Question: The problem is that when I drag/drop a picture, it always gets put on the last letter.
Here's an image of what I am talking about:

Here is my code:
'''
function mattes_draw_letter(x, y, width, height, letter, position)
{
var canvas = document.createElement('canvas');
canvas.style.position = "absolute";
canvas.style.top = 0 + "px";
canvas.id = "canvas_opening_" + position;
canvas.style.zIndex = 5;
var ctx = canvas.getContext("2d");
ctx.lineWidth = 1;
ctx.fillStyle = '#bfbfbf';
ctx.strokeStyle = '#000000';
ctx.beginPath();
ctx.moveTo(x + letter[0] * width, y + letter[1] * height);
for (i = 0; i < letter.length; i+=2)
{
if (typeof letter[i+3] !== 'undefined')
{
ctx.lineTo(x + letter[i+2] * width, y + letter[i+3] * height);
}
}
ctx.fill();
ctx.stroke();
ctx.closePath();
$("#mattes").append(canvas);
canvas.addEventListener("drop", function(event) {drop(event, this);}, false);
canvas.addEventListener("dragover", function(event) {allowDrop(event);}, false);
canvas.addEventListener("click", function() {photos_add_selected_fid(this);}, false);
}
'''
Here is the code that has the for loop:
'''
function mattes_create_openings(openings)
{
var opening_array = new Array();
var x = 0;
var y = 0;
var opening_width = 0;
var opening_height = 0;
$(openings).each(function(i, el) {
x = $(el).find("x").text() * ppi;
y = $(el).find("y").text() * ppi;
opening_width = $(el).find("width").text() * ppi;
opening_height = $(el).find("height").text() * ppi;
var type = $(el).find("type").text();
var text = $(el).find("text").text();
var ellipse = (type == "ellipse") ? " border-radius: 50% " : "";
if ("letter" == type)
{
var letter = mattes_get_letter_array(text);
var letter_width = (opening_width - (text.length * 0.5 * ppi)) / text.length;
var space = 0.5 * ppi;
var letterX = x;
var letterY = y;
var letter_height = opening_height;
mattes_draw_letter(letterX, letterY, letter_width, letter_height, letter, i);
letterX += (space + letter_width);
}
else
{
$("#mattes").append("<div id='opening_" + i + "' style='background-color: #bfbfbf; position: absolute; left: " + x + "px; top: " + y + "px; height: " + opening_height + "px; width: " + opening_width + "px; overflow: hidden; z-index: 4;" + ellipse + "' ondrop='drop(event, this)' ondragover='allowDrop(event)' onclick='photos_add_selected_fid(this);'>&nbsp;</div>");
}
//TODO multiple openings max/min -x,y,width, height
opening_array["x"] = x;
opening_array["y"] = y;
opening_array["opening_width"] = opening_width;
opening_array["opening_height"] = opening_height;
});
return opening_array;
}
'''
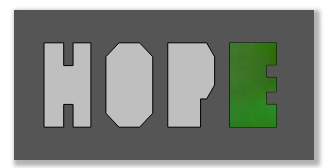
Answer: The problem was not the event handlers, but the size of the canvas. The last canvas created was on top of the others so it was the only event that was being activated.